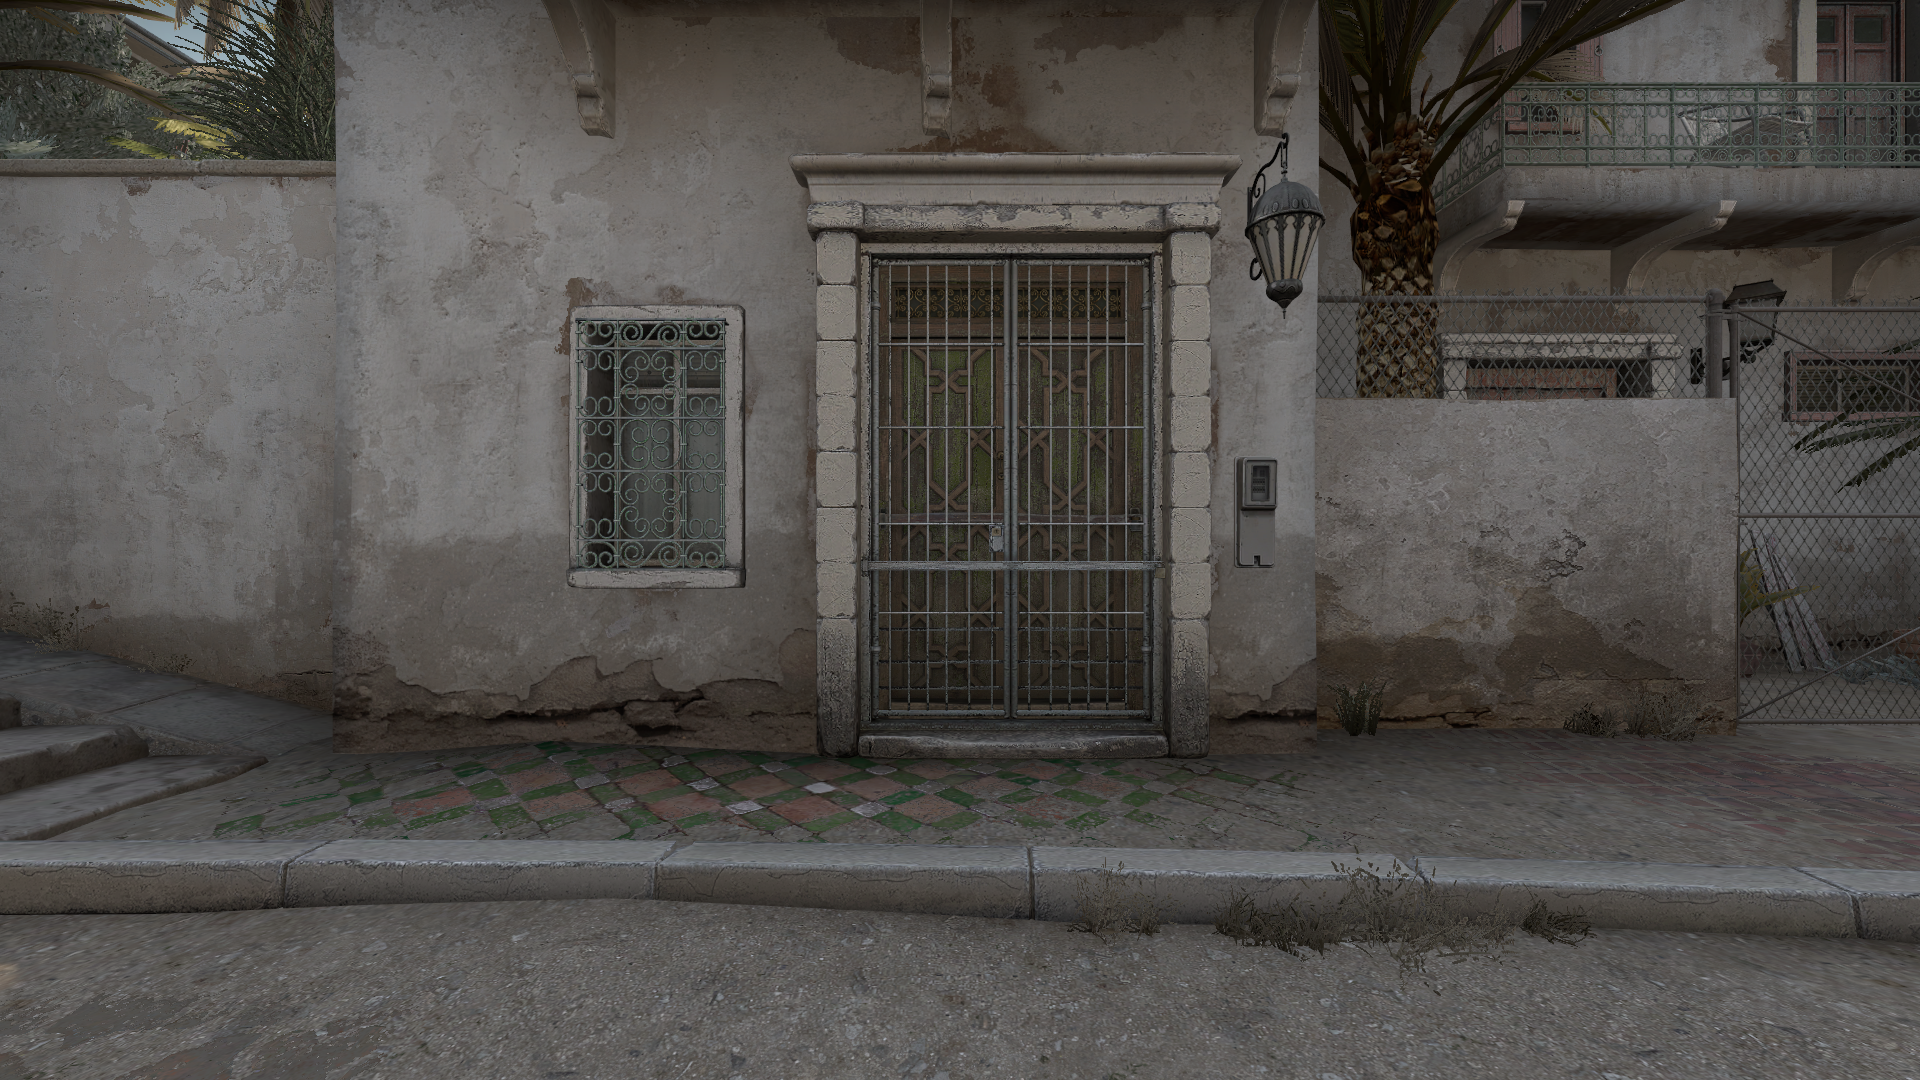
Map: de_dust2